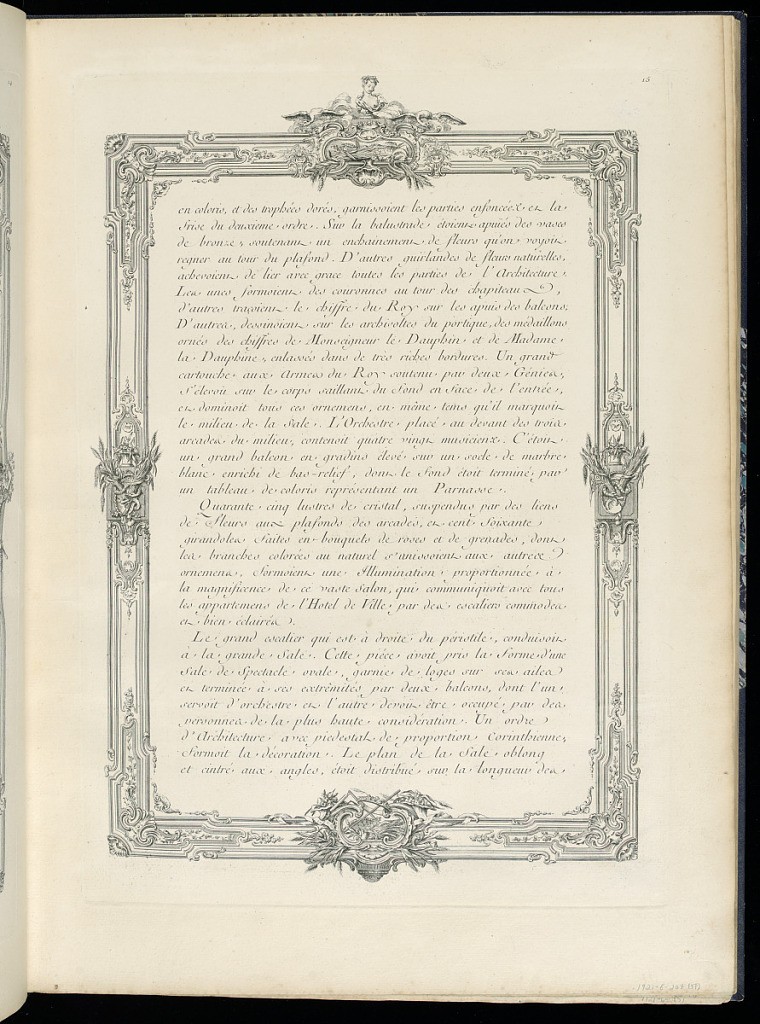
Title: Page of Text, Printed on Recto and Verso
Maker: Marie F. Lattré, French, active eighteenth century
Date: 1751
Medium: Engraving on laid paper
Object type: Bound print
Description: Page of text with elaborate border decoration, printed on recto and verso. The recto and verso continue the description of the decorations for the masked ball given at the Hôtel de Ville on February 26, 1745, to celebrate the marriage of Louis Dauphin with Maria Teresa of Spain.